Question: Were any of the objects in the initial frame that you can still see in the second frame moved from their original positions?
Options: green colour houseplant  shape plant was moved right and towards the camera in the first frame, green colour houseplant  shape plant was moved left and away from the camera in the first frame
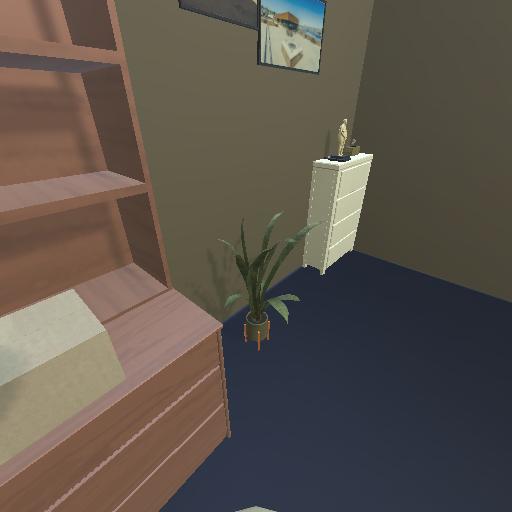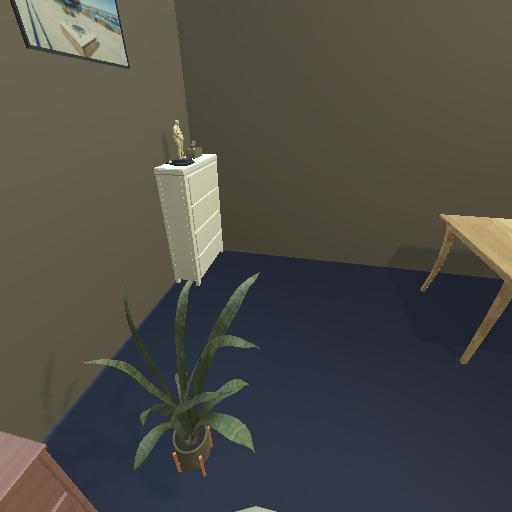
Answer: green colour houseplant  shape plant was moved right and towards the camera in the first frame